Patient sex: M
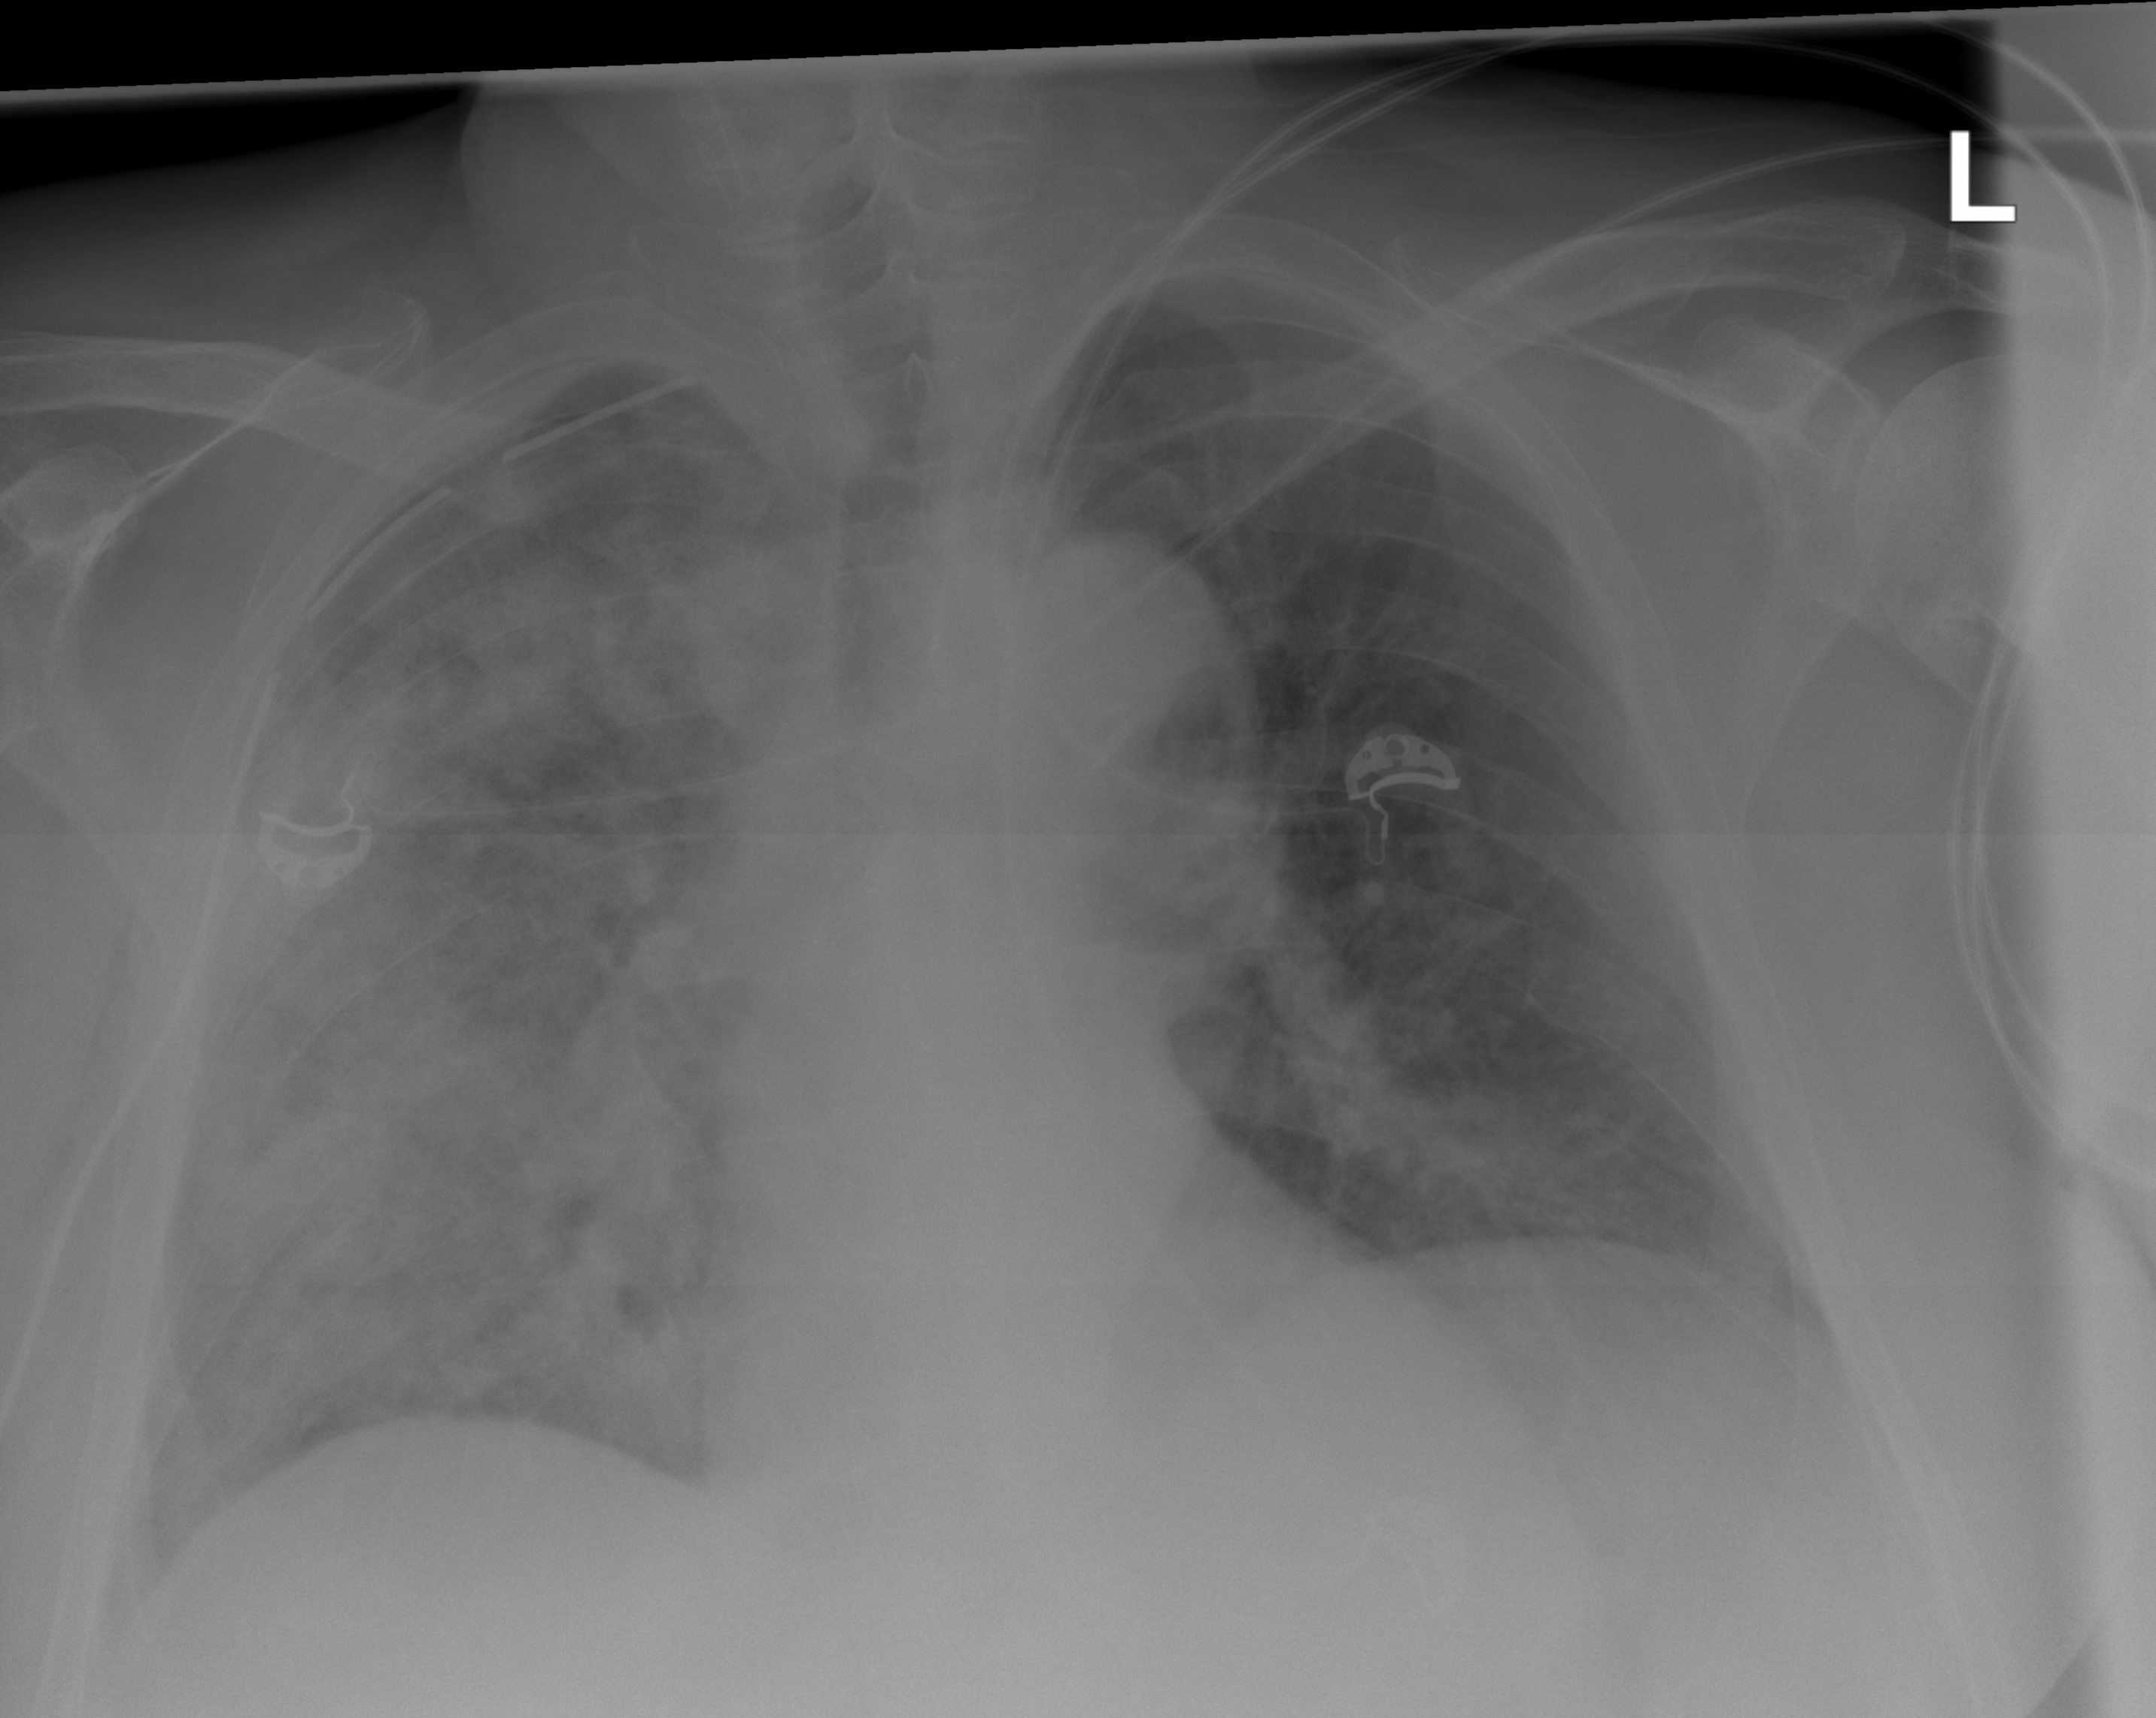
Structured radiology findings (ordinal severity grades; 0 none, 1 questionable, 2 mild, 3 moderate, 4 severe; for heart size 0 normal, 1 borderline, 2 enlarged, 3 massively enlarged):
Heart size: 2
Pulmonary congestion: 2
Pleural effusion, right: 0
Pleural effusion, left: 0
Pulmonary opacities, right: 3
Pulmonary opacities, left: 2
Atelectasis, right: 3
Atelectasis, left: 0